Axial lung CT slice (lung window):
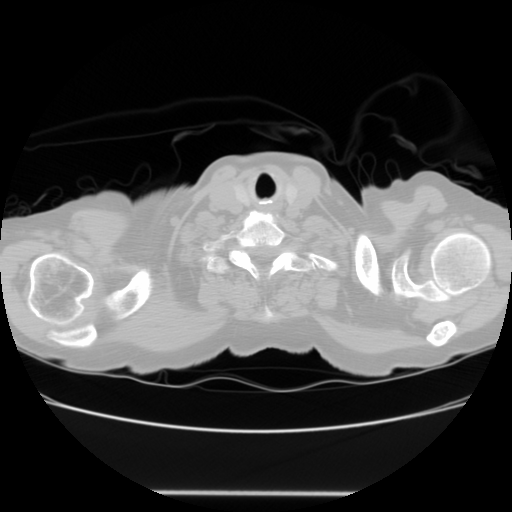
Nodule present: no